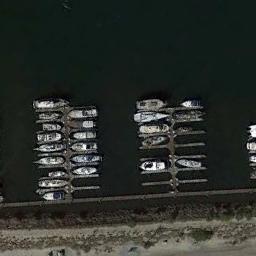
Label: harbor